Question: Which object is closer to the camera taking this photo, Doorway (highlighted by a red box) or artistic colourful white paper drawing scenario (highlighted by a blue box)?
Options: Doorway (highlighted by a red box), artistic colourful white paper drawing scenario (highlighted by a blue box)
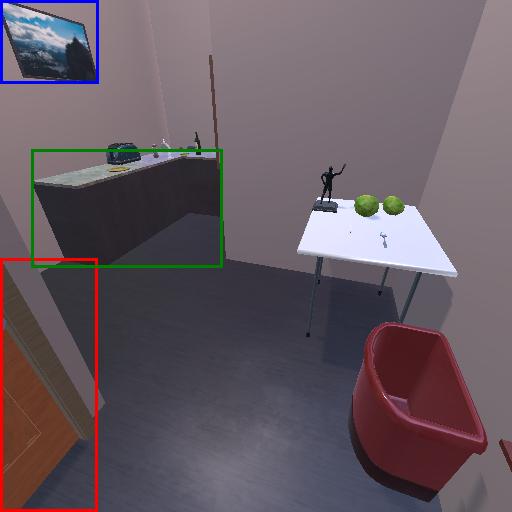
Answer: Doorway (highlighted by a red box)